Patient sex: M
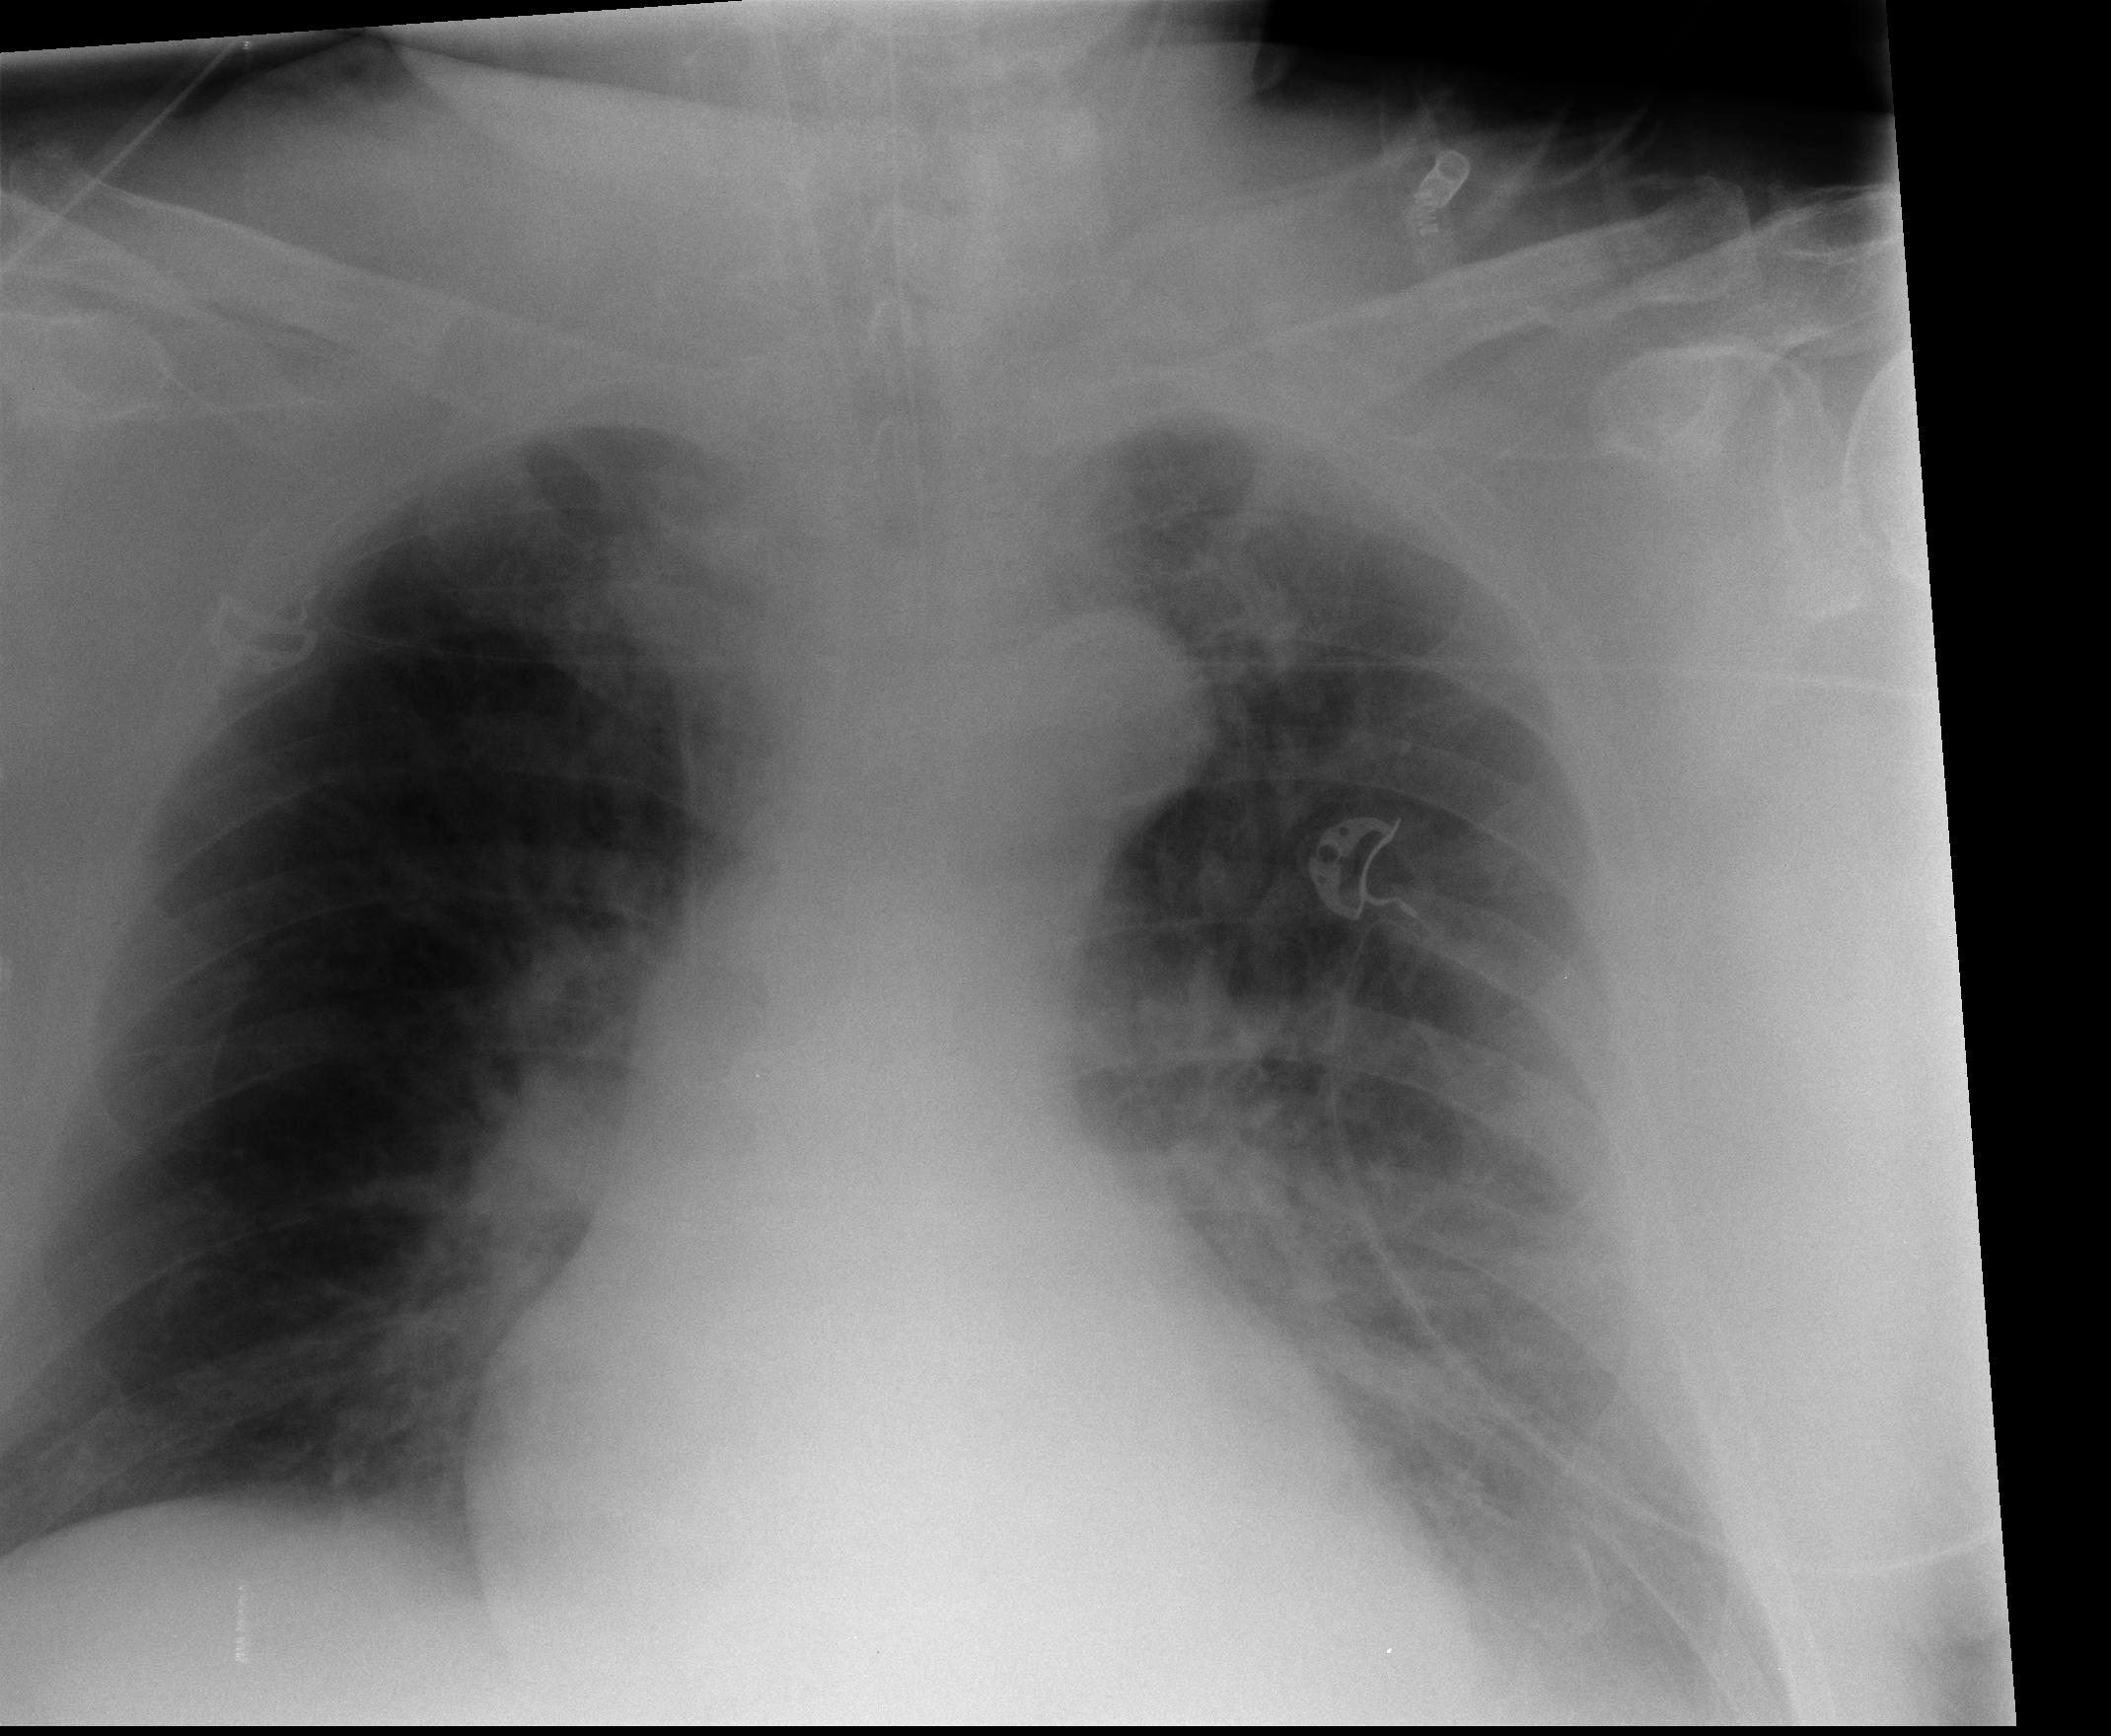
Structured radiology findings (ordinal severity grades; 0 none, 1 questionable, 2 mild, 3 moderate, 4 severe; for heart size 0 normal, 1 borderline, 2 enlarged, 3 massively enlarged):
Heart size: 0
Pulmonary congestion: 1
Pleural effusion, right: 2
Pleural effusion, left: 2
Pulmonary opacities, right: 2
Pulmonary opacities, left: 3
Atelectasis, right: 0
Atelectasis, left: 2